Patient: sex M, age 80
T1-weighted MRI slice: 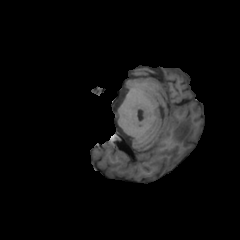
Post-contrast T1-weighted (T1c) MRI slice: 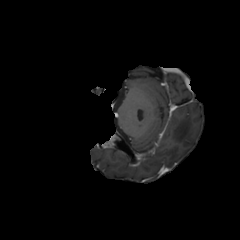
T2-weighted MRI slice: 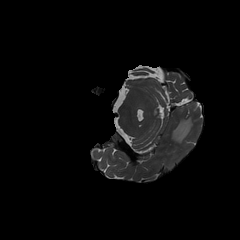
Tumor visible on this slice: yes
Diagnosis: Glioblastoma, IDH-wildtype
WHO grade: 4